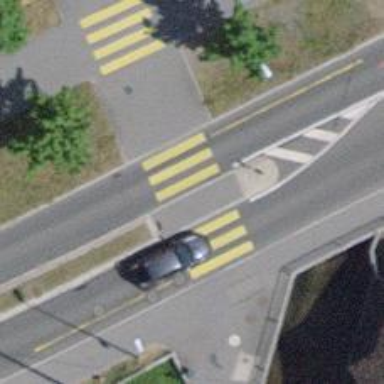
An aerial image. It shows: Kerb serving as barrier.